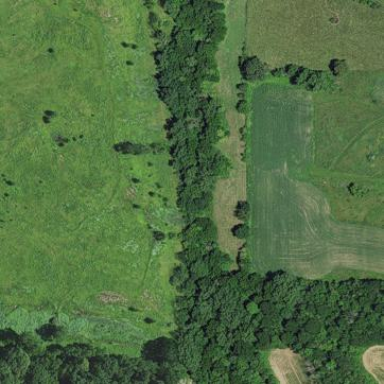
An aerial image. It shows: Deciduous broadleaved woodland.